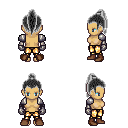
a pixel art fantasy rpg character, female body template, human, tanned skin, steel arm armor, gold greaves, gray long topknot hairstyle, metal gloves, brown shoes, four views (front, back, left, right), 2x2 character sprite sheet, small pixel art, hard edges, no anti-aliasing